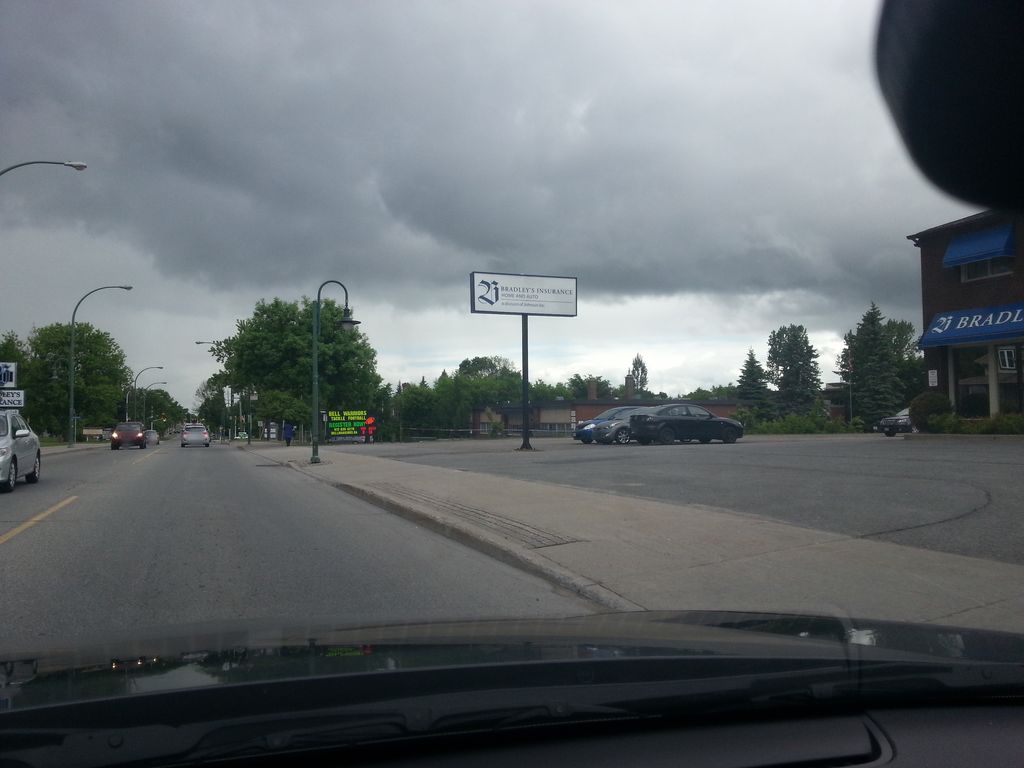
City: ottawa-gatineau